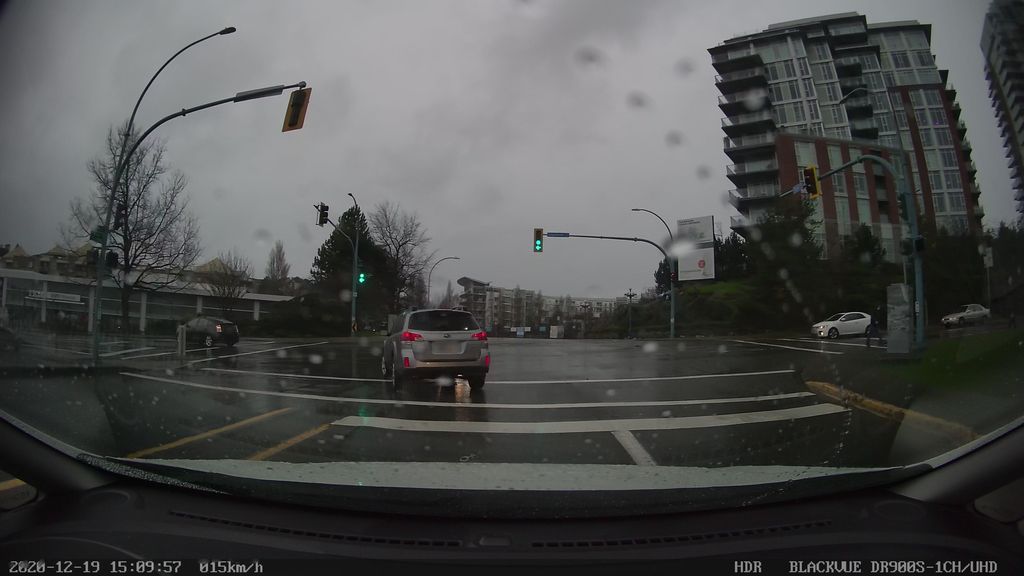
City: victoria